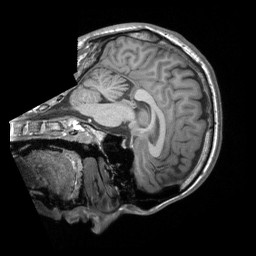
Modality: T1w
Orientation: sagittal
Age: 25
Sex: male